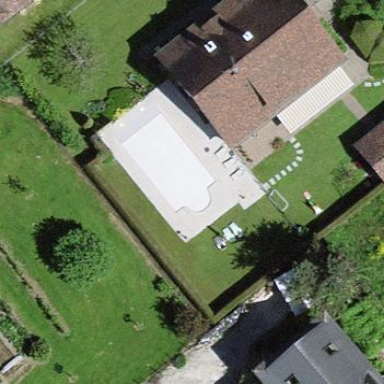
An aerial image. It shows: Swimming pool located in leisure land.